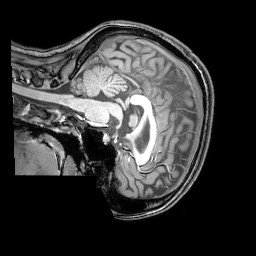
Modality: T1w
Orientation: sagittal
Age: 22
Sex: female
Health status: healthy
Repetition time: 0.081 s
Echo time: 0.037 s